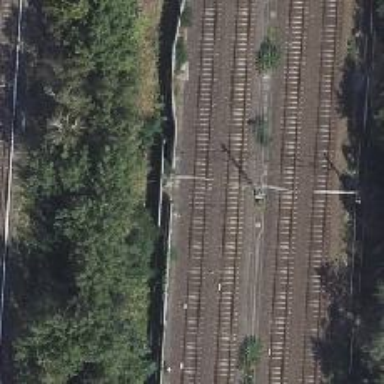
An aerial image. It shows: Railway milestone with catenary mast.